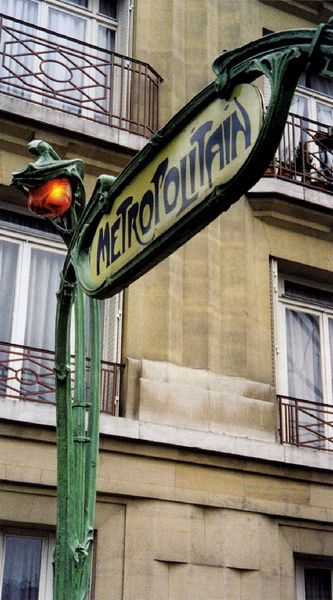
Titel: Métro-Station Jasmin in Paris, Typ A offen
Künstler: Hector Guimard
Standort: Paris (EU - F)
Schlagwörter: grün, fenster, frankreich, lampe, paris, haus, rot, gitter, balkon, fassade, mauer, jugendstil, detail, dekor, metall, geländer, bronze, foto, fotografie, schild, jugenstil, metro, kugel, wegweiser, u-bahn, grünspan, u-bahn-station, metropolitain, hinweisschild, metropolotain, nahverkehr, untergrundbahn